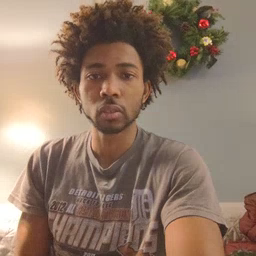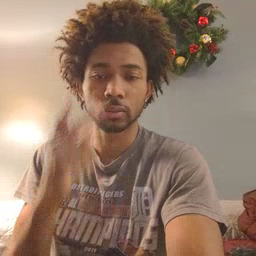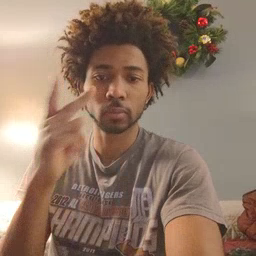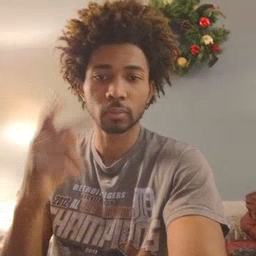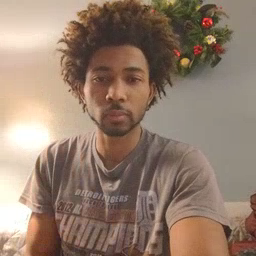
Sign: see